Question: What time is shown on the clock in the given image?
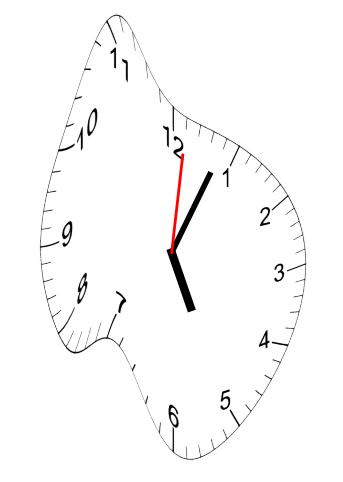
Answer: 05:04:01